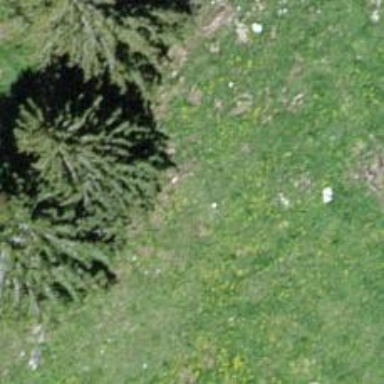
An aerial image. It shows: Needle-leaved tree in its natural environment.